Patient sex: F
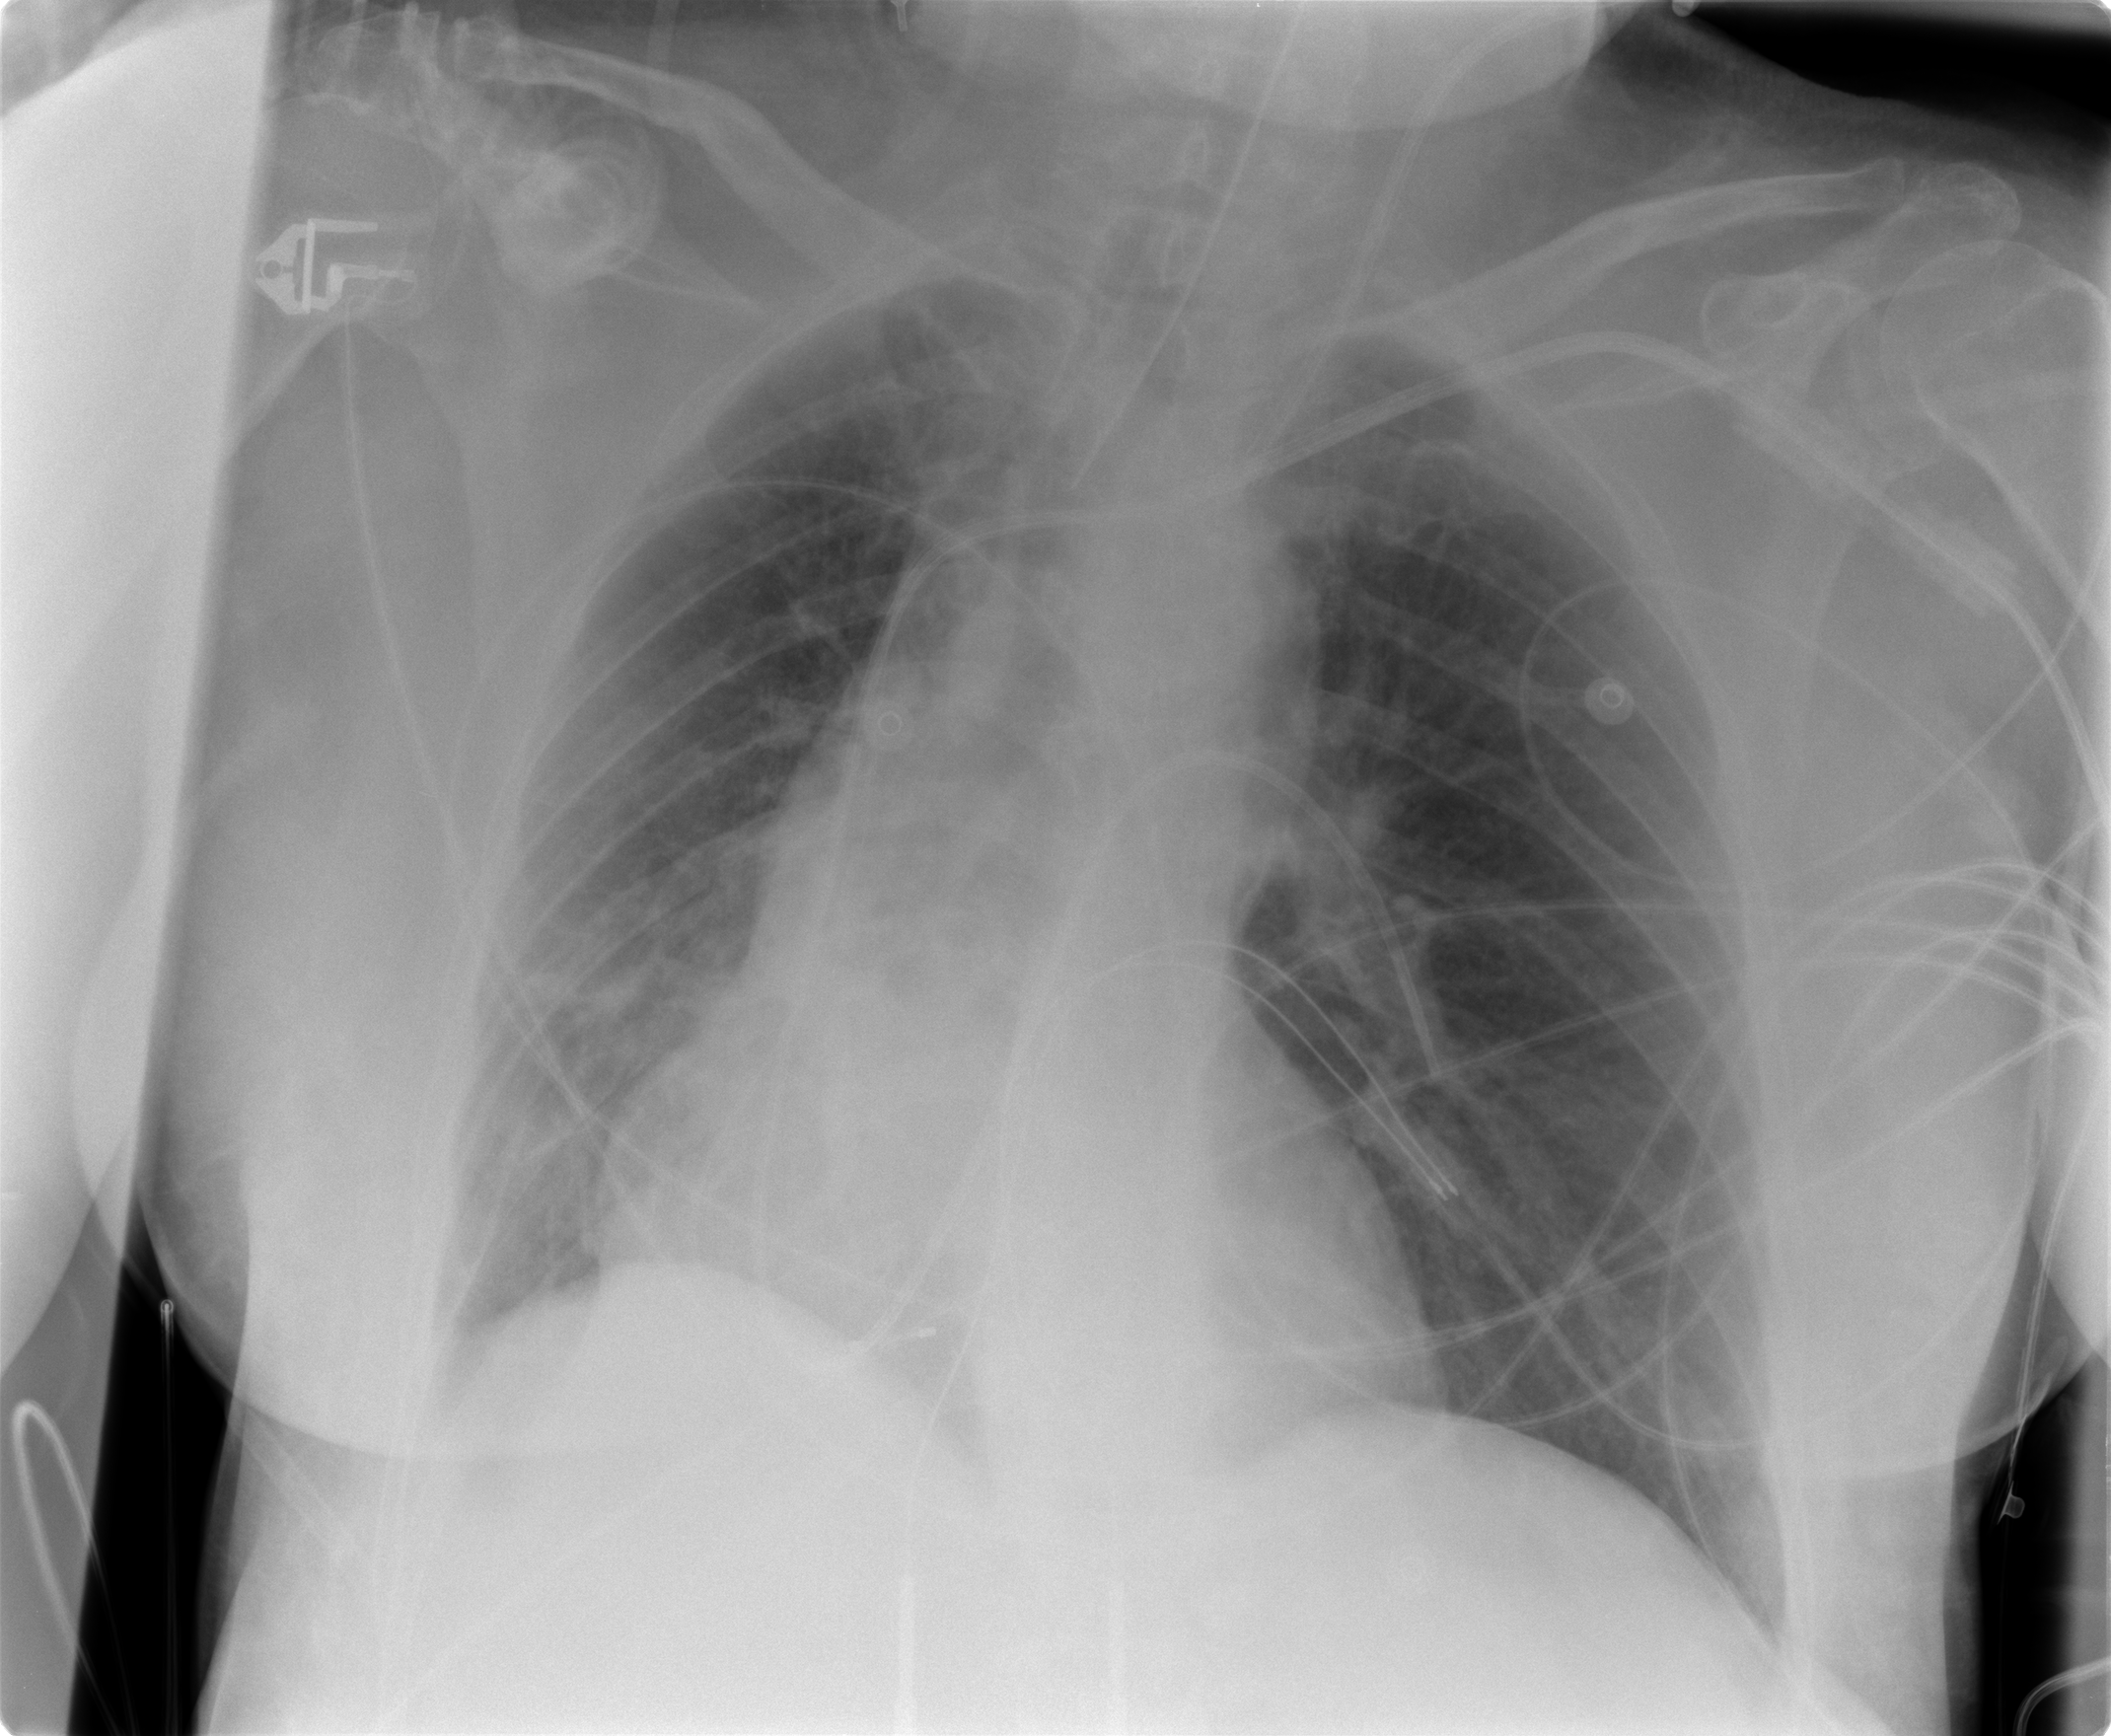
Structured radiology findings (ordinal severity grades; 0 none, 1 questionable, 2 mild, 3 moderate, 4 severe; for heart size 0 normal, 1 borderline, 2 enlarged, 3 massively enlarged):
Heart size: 2
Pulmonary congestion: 2
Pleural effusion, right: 1
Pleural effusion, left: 0
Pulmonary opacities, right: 0
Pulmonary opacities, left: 0
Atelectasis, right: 0
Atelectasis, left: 0